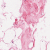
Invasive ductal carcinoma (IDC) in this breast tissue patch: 0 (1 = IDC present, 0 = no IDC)